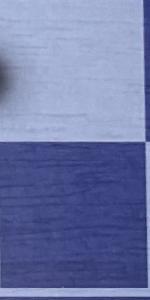
Label: Empty